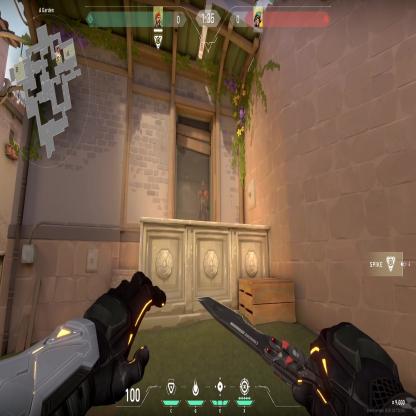
Label: enemy